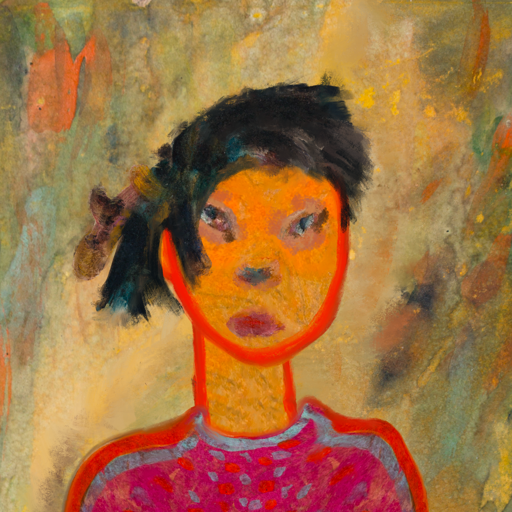
Background: Comrade, Head And Neck Front: Sisters, Face Front: Boggyland, Bust: Sisters, Hair Front: Pipe, Head Accessory: Blank, Second Necklace: Blank, Necklace: Blank, Baby: Blank